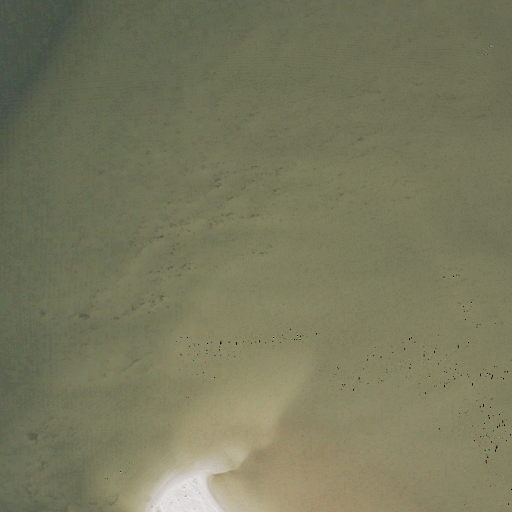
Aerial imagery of cape in Mississippi named North Point containing open water and barren land